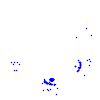
Particle: proton